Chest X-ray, PA view. Patient: 46 years old, sex F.
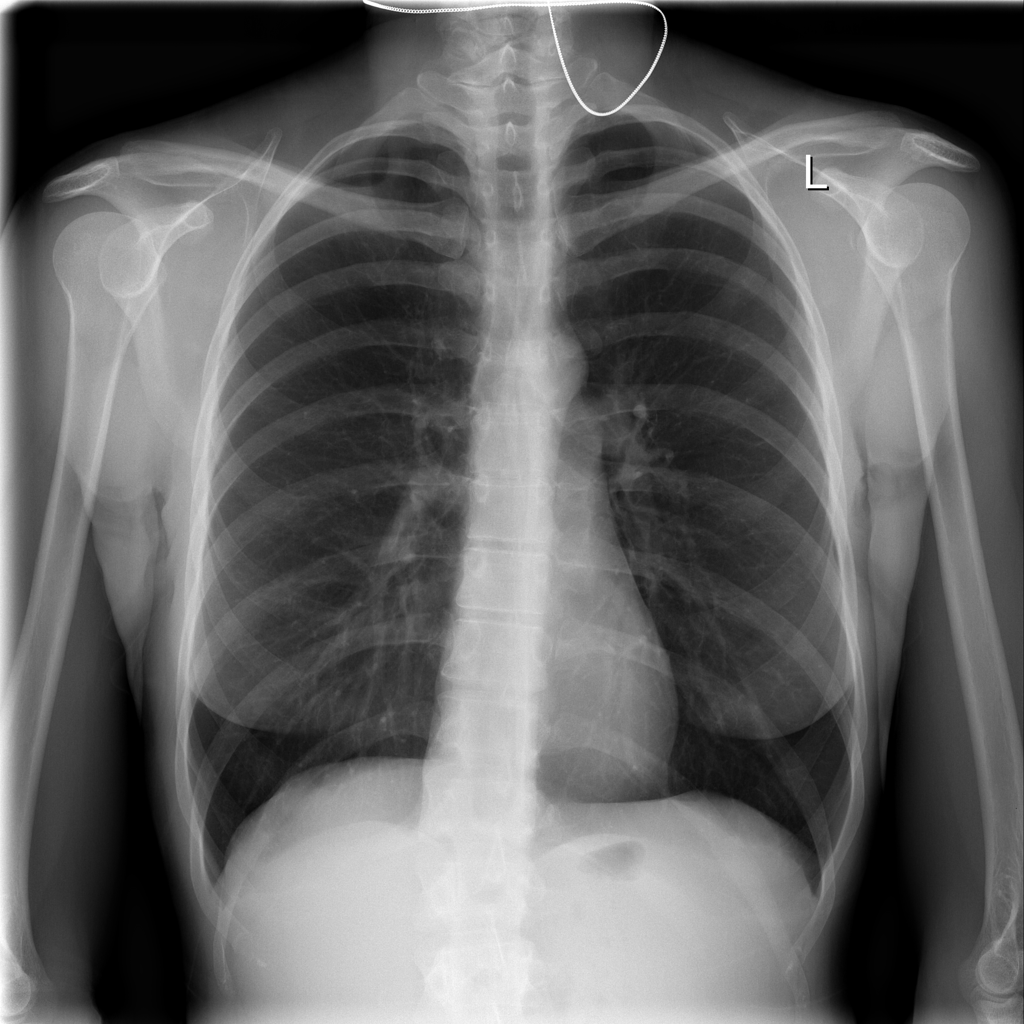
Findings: No Finding